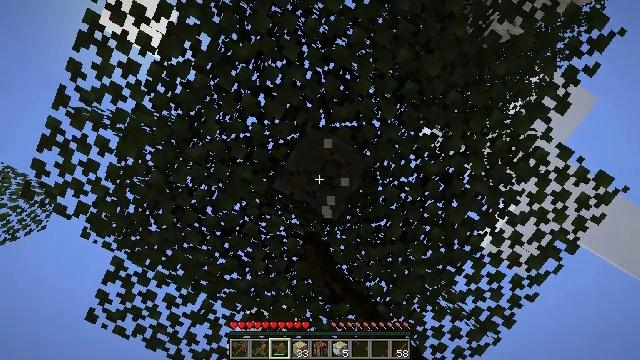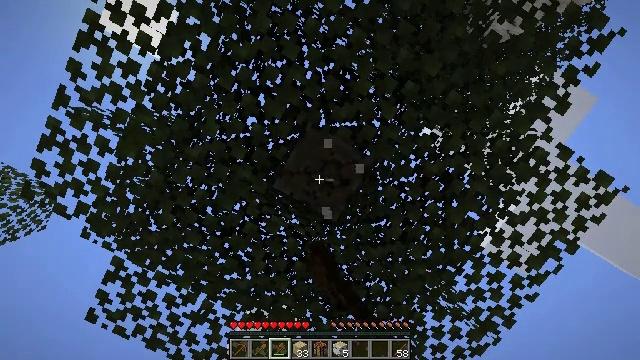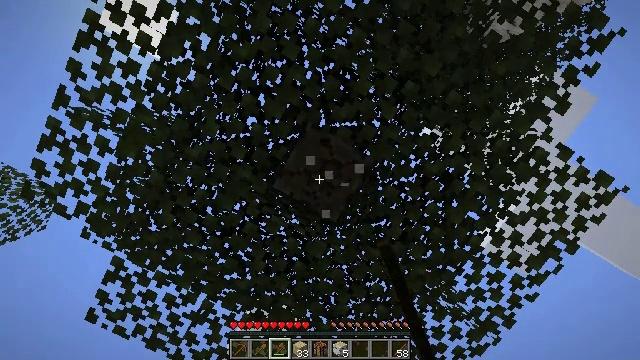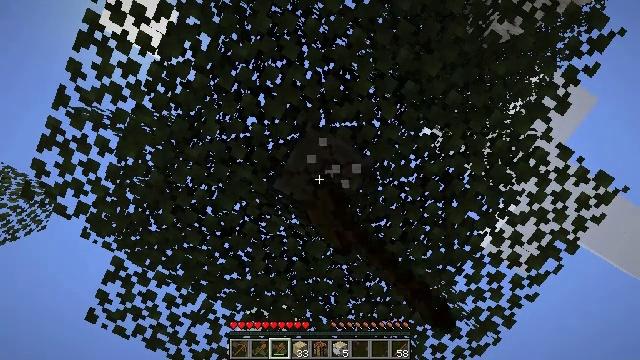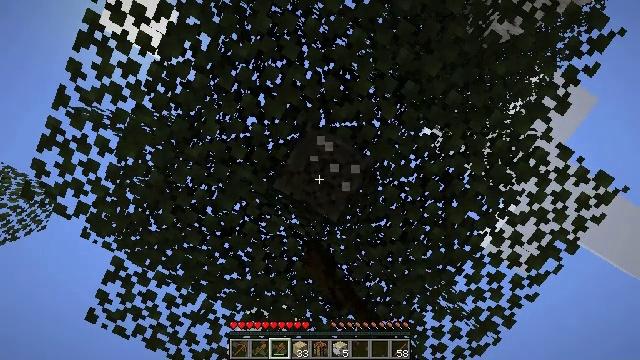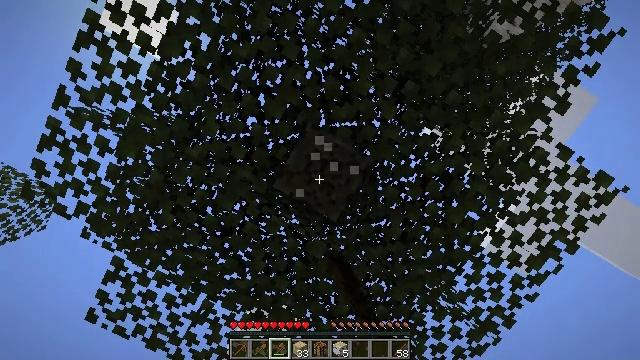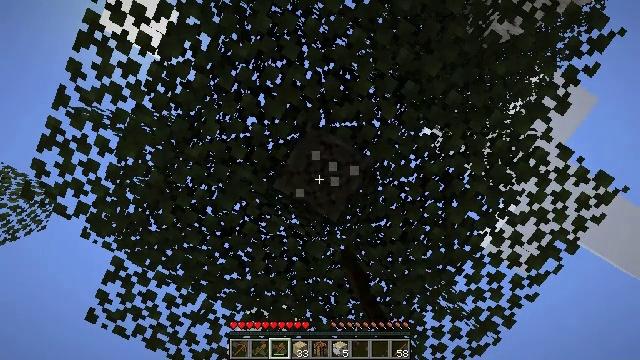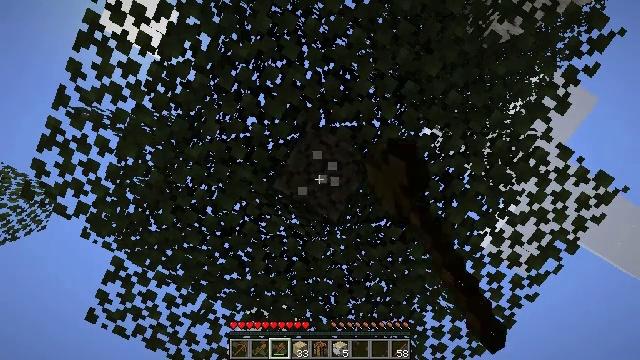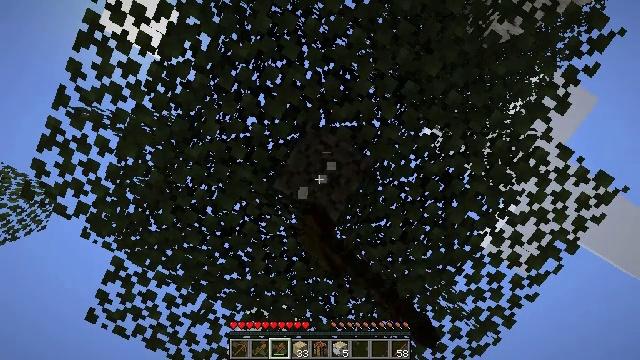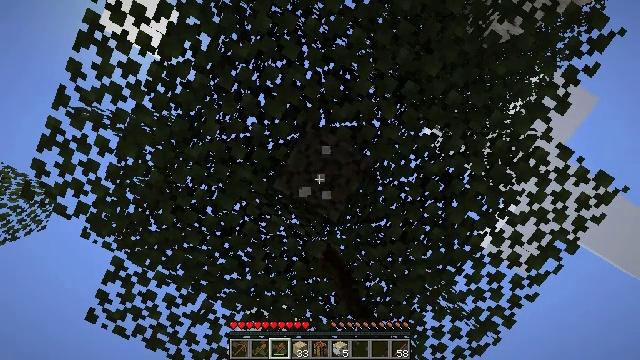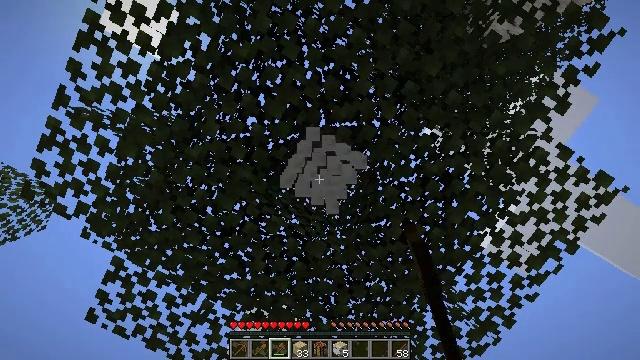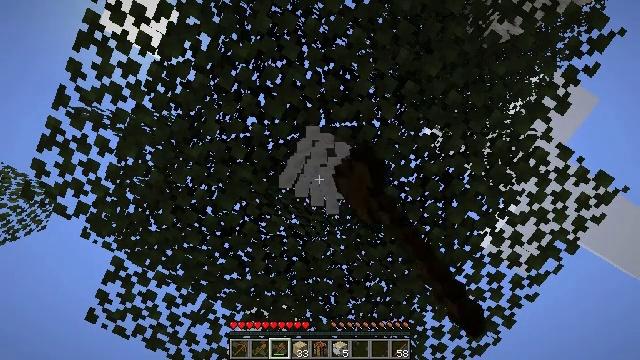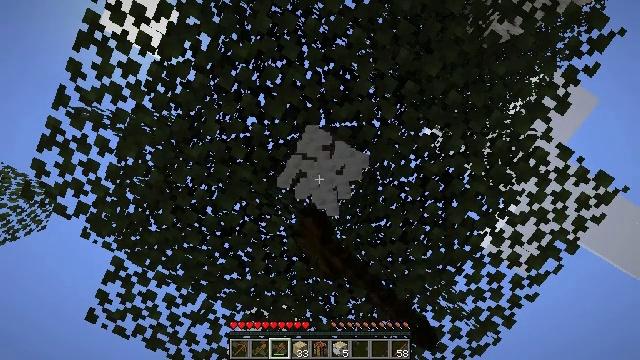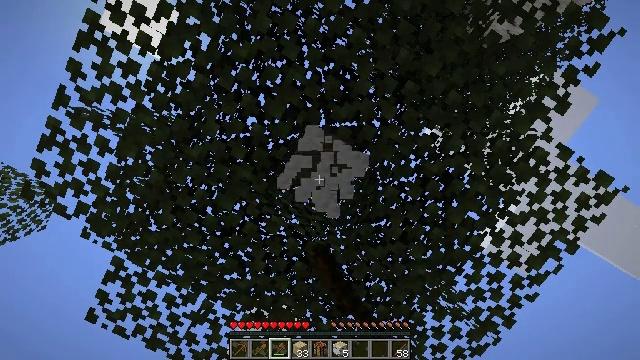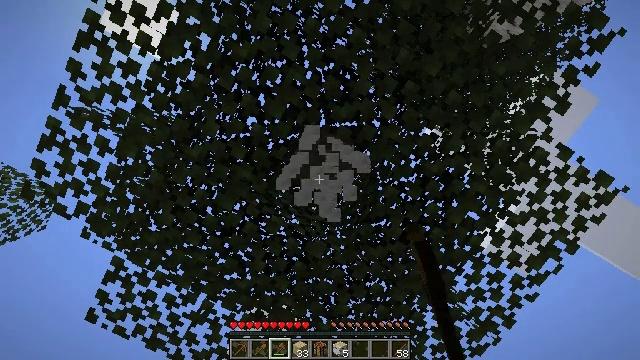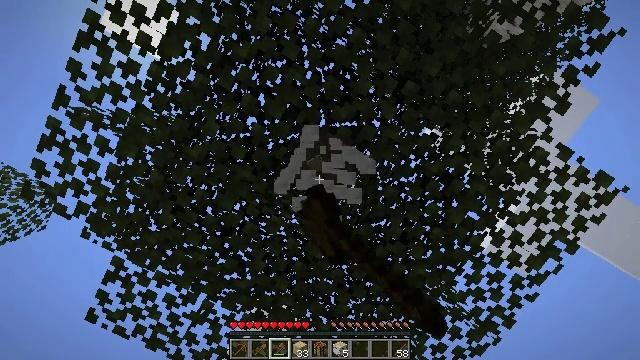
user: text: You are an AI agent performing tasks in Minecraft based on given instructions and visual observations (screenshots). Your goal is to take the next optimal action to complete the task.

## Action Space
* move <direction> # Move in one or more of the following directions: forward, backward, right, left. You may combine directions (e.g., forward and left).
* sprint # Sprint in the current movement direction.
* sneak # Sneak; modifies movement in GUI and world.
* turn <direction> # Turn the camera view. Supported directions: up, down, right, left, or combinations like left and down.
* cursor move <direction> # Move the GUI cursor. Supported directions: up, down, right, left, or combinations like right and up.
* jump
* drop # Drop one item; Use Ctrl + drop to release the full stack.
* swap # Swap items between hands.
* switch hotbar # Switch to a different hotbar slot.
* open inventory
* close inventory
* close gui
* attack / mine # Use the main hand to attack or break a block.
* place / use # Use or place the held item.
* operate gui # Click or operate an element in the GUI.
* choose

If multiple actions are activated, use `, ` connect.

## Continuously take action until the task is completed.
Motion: motion action
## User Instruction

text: Harvest birch logs from birch trees.
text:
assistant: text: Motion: attack / mine
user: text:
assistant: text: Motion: attack / mine
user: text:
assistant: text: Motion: attack / mine
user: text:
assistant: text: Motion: attack / mine
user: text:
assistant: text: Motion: attack / mine
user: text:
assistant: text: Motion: attack / mine
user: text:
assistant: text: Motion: attack / mine
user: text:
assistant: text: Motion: attack / mine
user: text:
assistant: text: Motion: attack / mine
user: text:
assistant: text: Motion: attack / mine
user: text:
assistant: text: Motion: attack / mine
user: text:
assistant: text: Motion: attack / mine
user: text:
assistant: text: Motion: attack / mine
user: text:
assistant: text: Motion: attack / mine
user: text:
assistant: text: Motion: attack / mine
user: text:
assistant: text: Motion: attack / mine
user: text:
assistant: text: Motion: attack / mine
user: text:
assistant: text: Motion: attack / mine
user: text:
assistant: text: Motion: attack / mine
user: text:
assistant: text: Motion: attack / mine
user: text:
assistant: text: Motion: attack / mine
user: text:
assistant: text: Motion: attack / mine
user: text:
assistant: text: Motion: attack / mine
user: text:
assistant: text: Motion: attack / mine
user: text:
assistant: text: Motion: attack / mine
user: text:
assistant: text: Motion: attack / mine
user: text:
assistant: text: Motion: attack / mine
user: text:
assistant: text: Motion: attack / mine
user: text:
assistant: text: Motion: attack / mine
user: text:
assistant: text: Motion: attack / mine